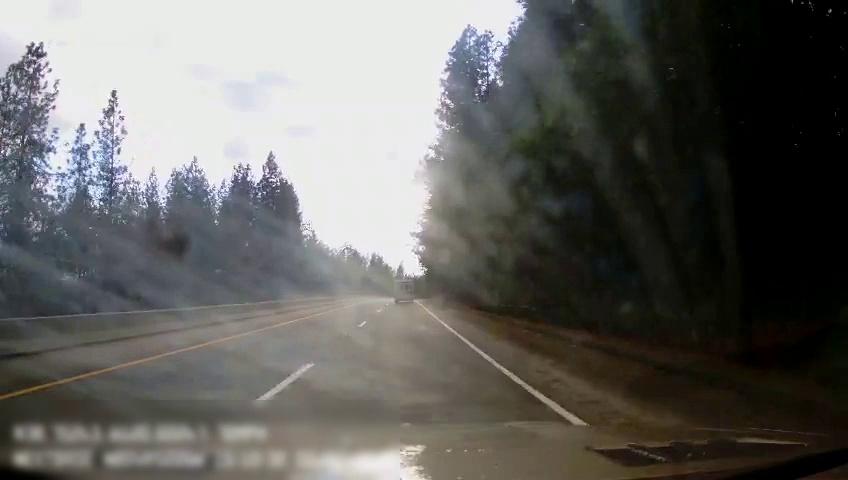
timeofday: Day
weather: Cloudy
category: Drivable Space
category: Drivable Space
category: Vehicles | Van
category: Lanes | Current Lane
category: Lanes | Alternate Lane
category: Lanes | Alternate Lane